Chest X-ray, PA view. Patient: 33 years old, sex M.
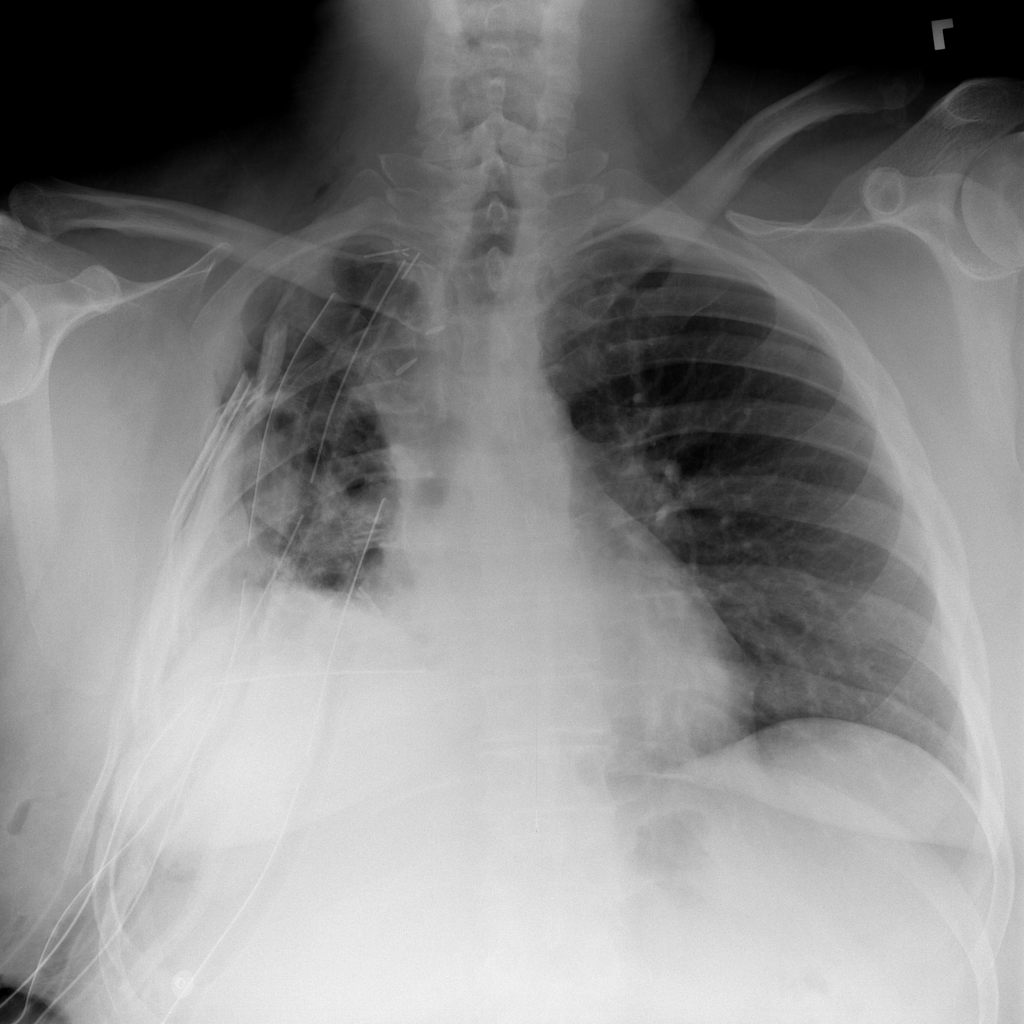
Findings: No Finding